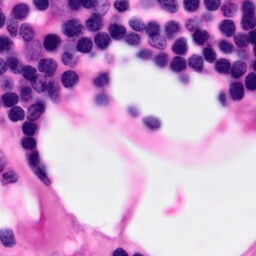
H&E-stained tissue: Pancreatic